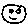
Label: smiley face